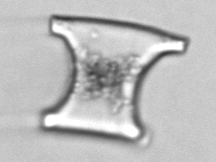
Label: Eucampia